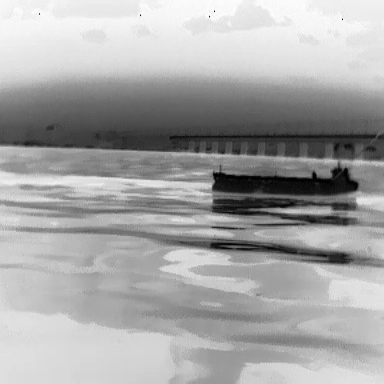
There is a liner in the infrared image.